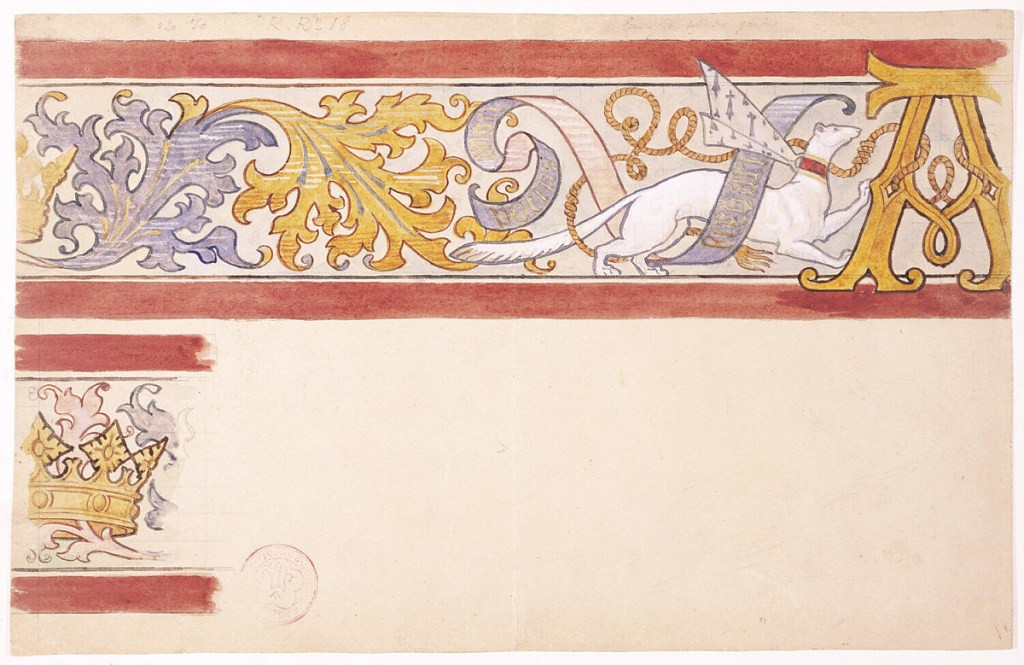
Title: Design for a Frieze Decoration with Ermine and Monogram of Anne of Brittany (recto); Design for a Wall Decoration with Coat of Arms of Anne of Brittany (verso)
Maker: Eugène Emmanuel Viollet-le-Duc, French, 1814 – 1879
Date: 1830–60
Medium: Brush and watercolor, graphite, white gouache, black wash on heavy dark-cream wove paper, partially squared in graphite
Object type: Drawing
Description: Recto:  On a squared ground, a polychrome frieze design in two registers (1 is partial), each banded at top and bottom with a thin dark (black/blue/brown) band and thick red band.  Frieze decoration of stylized blue and gold acanthus leaves with a white ermine whose collar bears the arms of Anne of Brittany (1477-1514) and with a blue and pink banderole inscribed in Latin (to be translated) winding through its legs.  The ermine is tied to a large gold, gothic capital letter "A."  In second register, partial frieze of stylized acanthus leaves and crown (partial) of Anne of Brittany.

Verso: Over a squared ground,  the heraldic coat of arms of Anne of Brittany with a shield in blue and white surmounted by her crown in red-orange.  Below, an ermine, with a banderole saying "Anna vie" winding around its body,  is tied to the shield.  Holding the shield to the left, a kneeling angel in white with red-orange and blue wings and a banderole above with the words "Te Anna [rest to be translated], kneels on a gold ornamental leaf pattern.  Supporting shield on the right, an orange lion, with a banderole above reads [to be translated]  stands on gold ornamental leaf pattern. Decoration forms a partial circle on the bottom suggesting it was to painted above a circular window or medallion ornament.